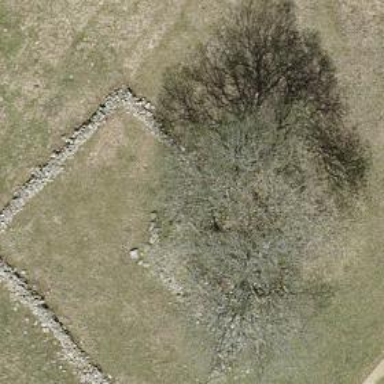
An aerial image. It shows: Wall made of dry stone.